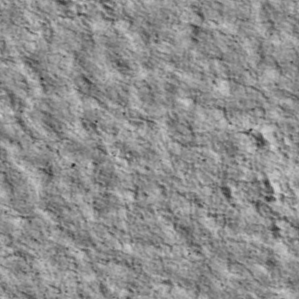
Label: non_frost